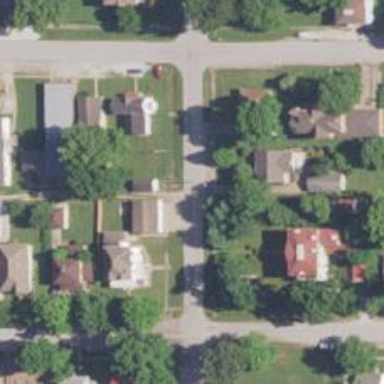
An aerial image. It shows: Alley classified as service road.